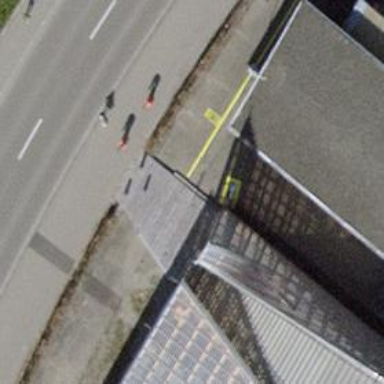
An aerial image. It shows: Block barrier.